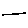
Label: line